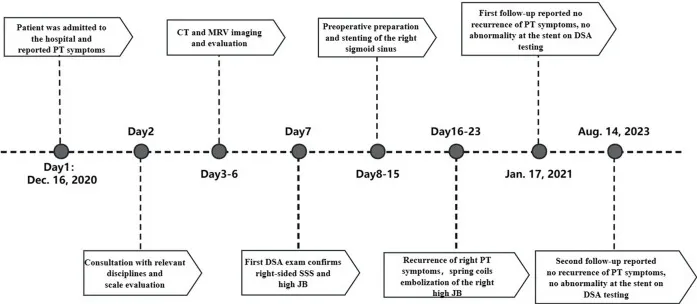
The timeline of the present case.
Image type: chart (chart)